Interaction volume radius: 5 \u00c5
Interaction volume height: 15 \u00c5
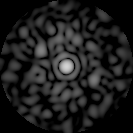
Disorder parameter: 0.8318